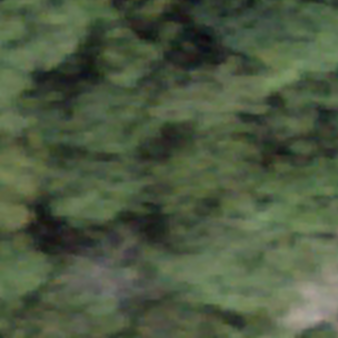
Label: other